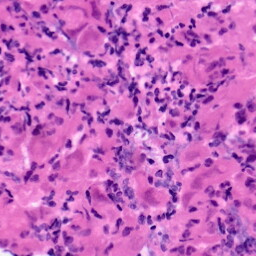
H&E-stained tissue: Pancreatic